This grayscale texture is a bearing vibration snapshot reshaped row-by-row into a square image. Determine the bearing's health state. Answer with exactly one of: normal, inner_race, outer_race, ball.
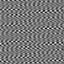
Answer: outer_race